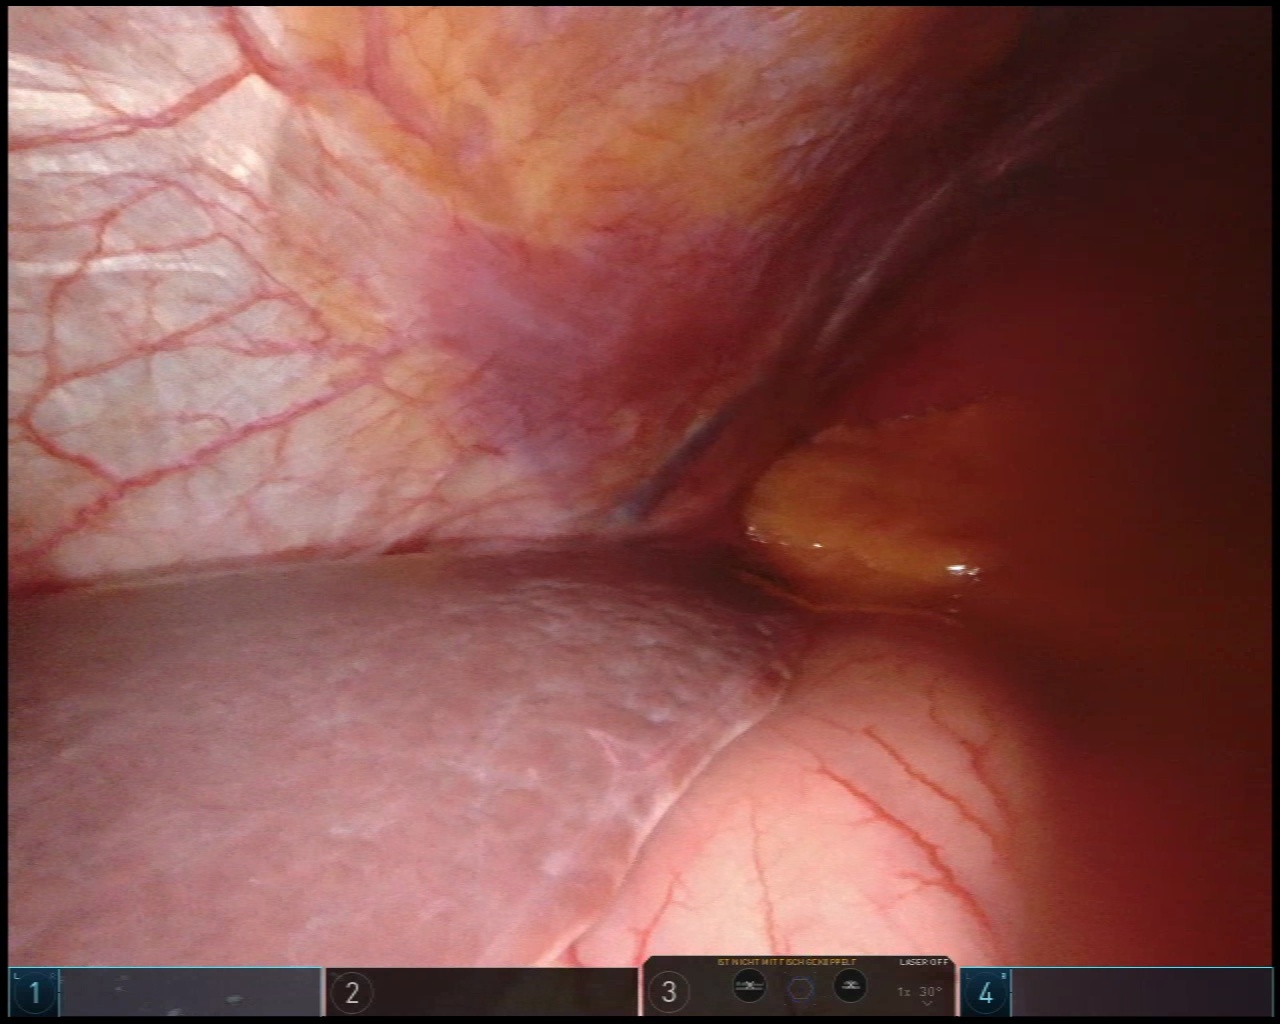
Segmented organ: stomach
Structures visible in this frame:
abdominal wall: yes
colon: no
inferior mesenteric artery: no
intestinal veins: no
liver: yes
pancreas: no
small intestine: no
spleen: no
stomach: yes
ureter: no
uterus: no
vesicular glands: no